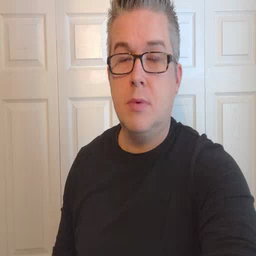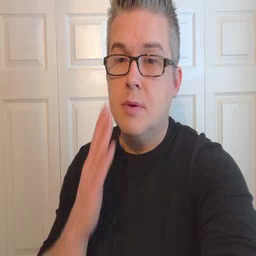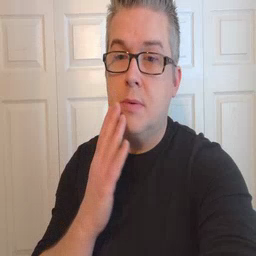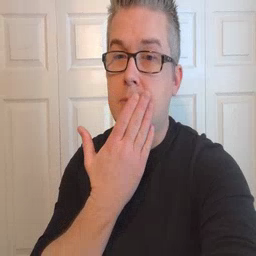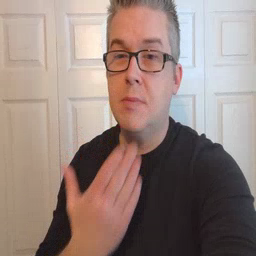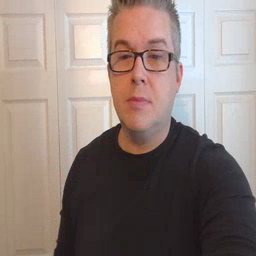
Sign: napkin